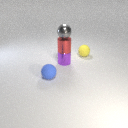
small gray metal sphere above small purple metal cylinder